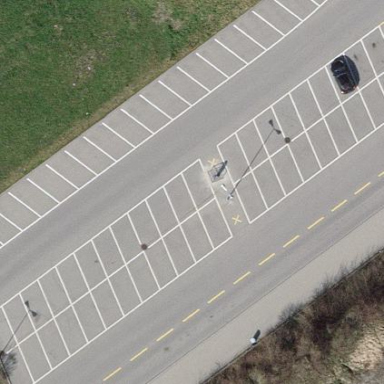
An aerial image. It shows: Parking area with asphalt surface designed for park and ride use.